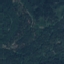
Label: Forest